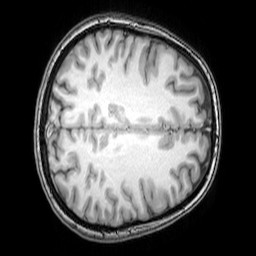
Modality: T1w
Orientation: axial
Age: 21
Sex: female
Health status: healthy
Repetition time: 0.081 s
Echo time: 0.037 s